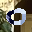
Label: 0